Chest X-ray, AP view. Patient: 42 years old, sex M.
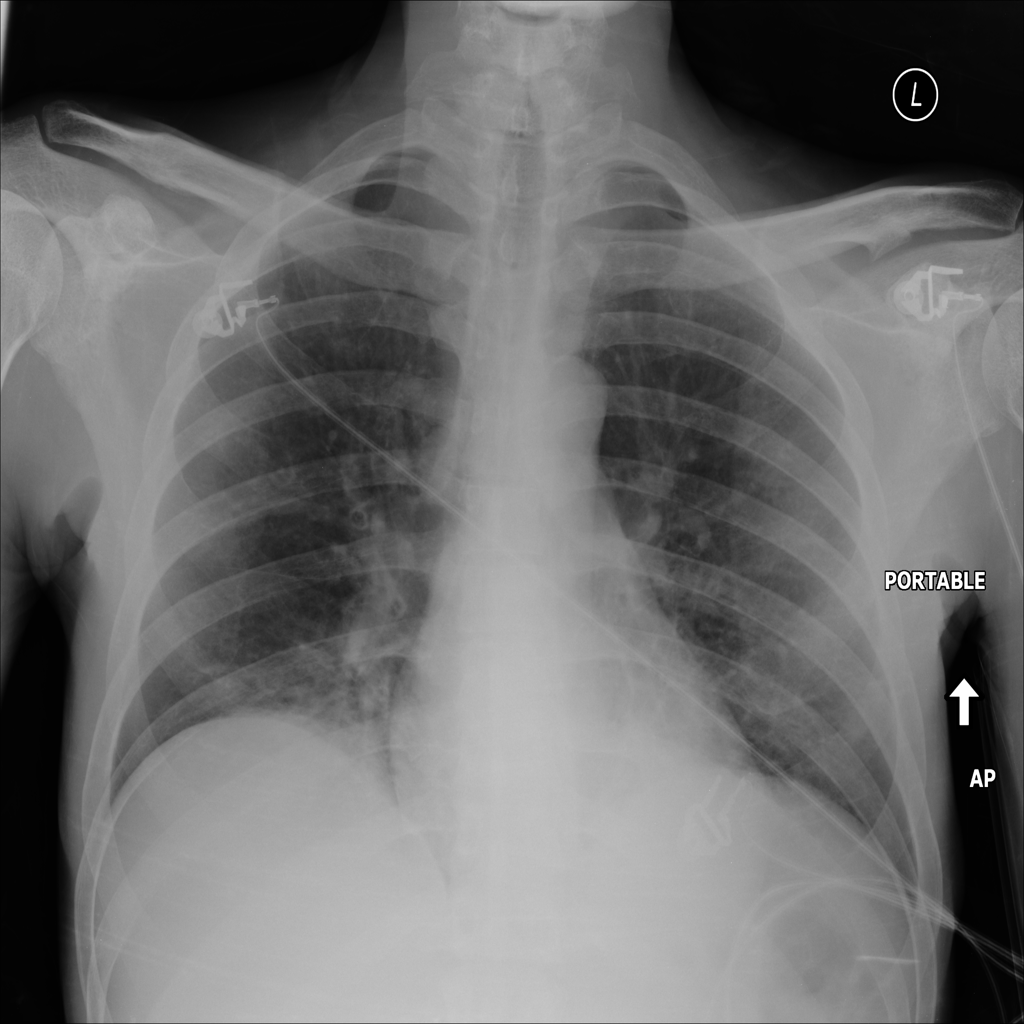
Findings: Infiltration